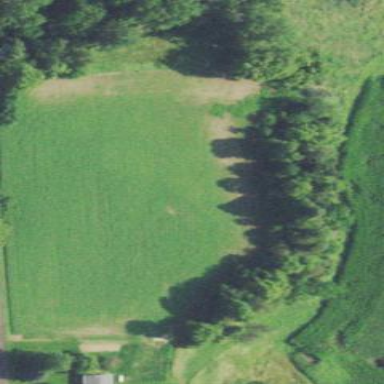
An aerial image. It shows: Serene woodland landscape.